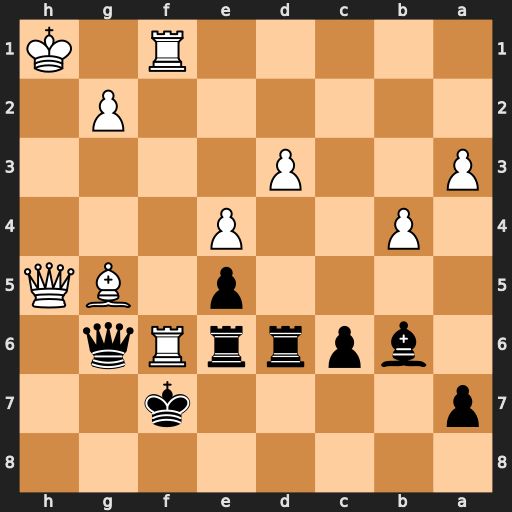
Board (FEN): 8/p4k2/1bprrRq1/4p1BQ/1P2P3/P2P4/6P1/5R1K
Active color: b
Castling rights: -
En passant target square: -
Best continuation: Rxf6 Rxf6+ Rxf6